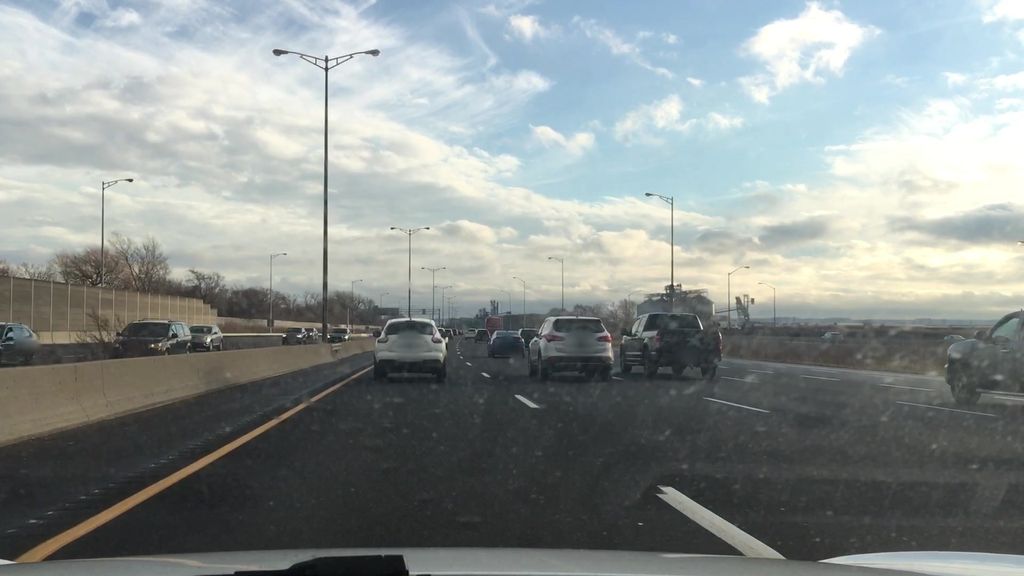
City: hamilton